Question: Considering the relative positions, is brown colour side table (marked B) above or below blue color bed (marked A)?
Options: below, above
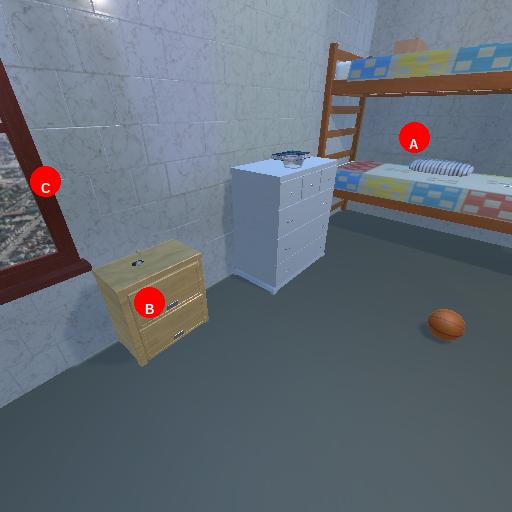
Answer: below